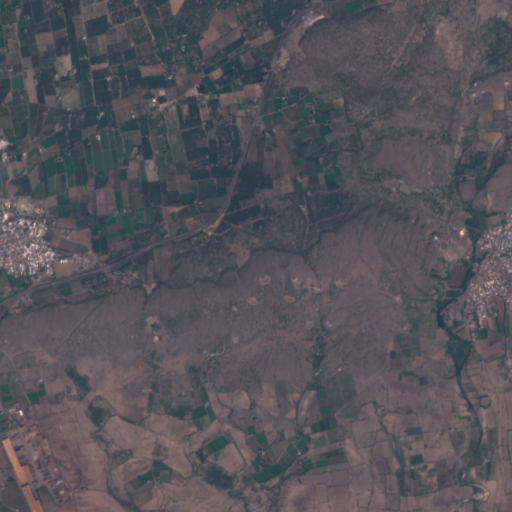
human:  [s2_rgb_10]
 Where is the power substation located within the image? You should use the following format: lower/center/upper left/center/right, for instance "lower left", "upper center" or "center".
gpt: The power substation is located in the center left of the image.
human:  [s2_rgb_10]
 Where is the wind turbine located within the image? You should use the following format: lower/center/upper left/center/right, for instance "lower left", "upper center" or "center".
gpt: The wind turbine is located in the upper right of the image.
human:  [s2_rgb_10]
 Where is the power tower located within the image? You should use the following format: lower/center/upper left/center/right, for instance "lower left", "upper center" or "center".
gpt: There is no power tower in the image.